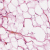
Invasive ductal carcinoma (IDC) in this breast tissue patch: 0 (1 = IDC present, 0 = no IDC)